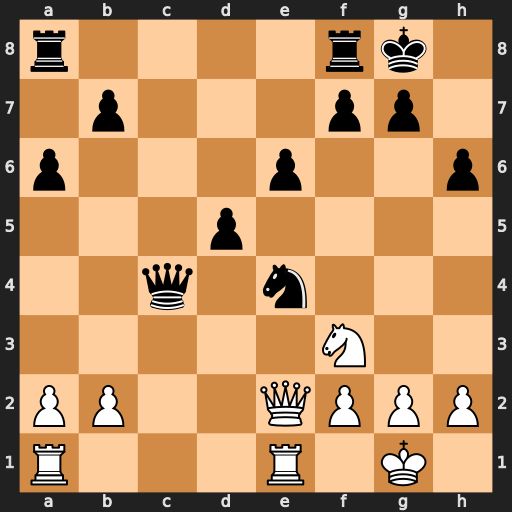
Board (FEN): r4rk1/1p3pp1/p3p2p/3p4/2q1n3/5N2/PP2QPPP/R3R1K1
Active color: w
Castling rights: -
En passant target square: -
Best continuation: Qxc4 dxc4 Rxe4